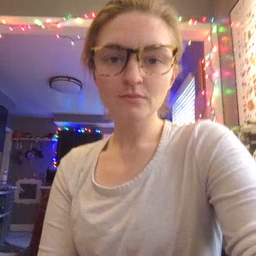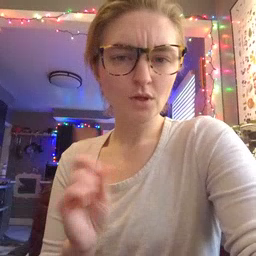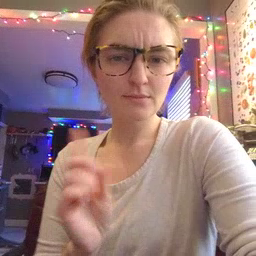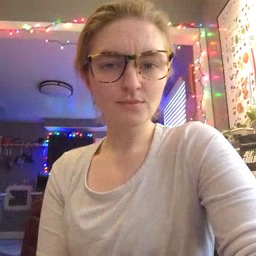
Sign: where